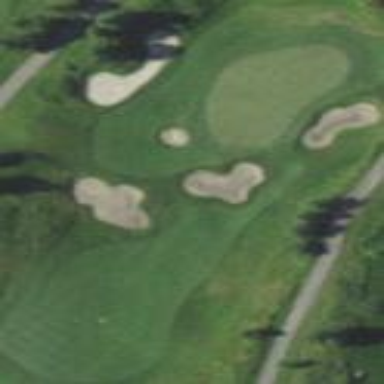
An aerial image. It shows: Grassy area designated as golf fairway.